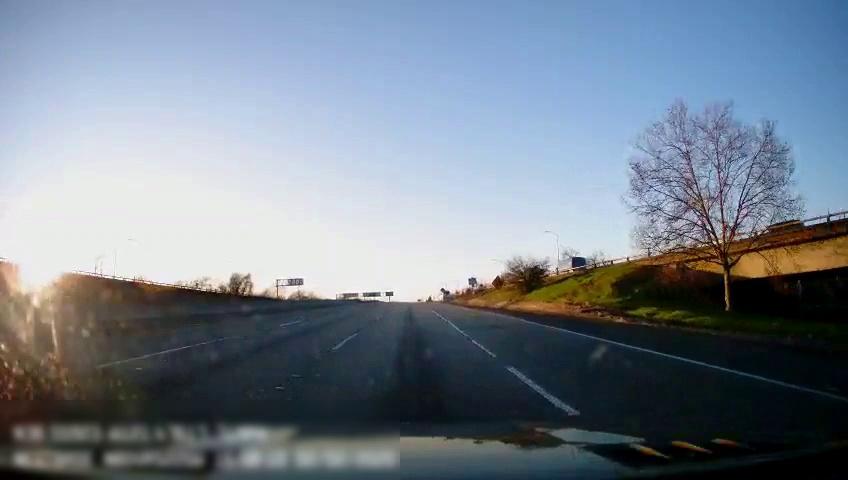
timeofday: Day
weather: Sunny
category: Drivable Space
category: Vehicles | Van
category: Vehicles | Car
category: Vehicles | Bus
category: Lanes | Current Lane
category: Lanes | Current Lane
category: Lanes | Alternate Lane
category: Lanes | Alternate Lane
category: Traffic | Signs